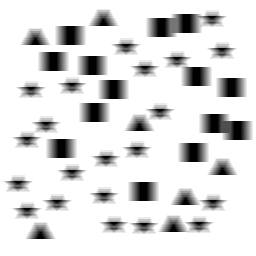
Squares: 14
Triangles: 7
Stars: 21
Total shapes: 42